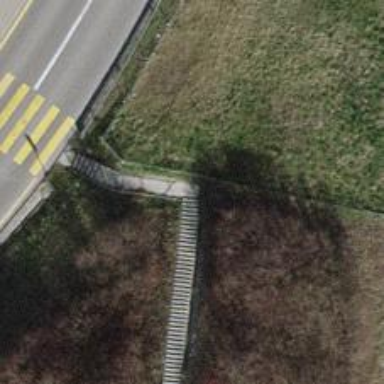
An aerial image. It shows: Concrete steps.